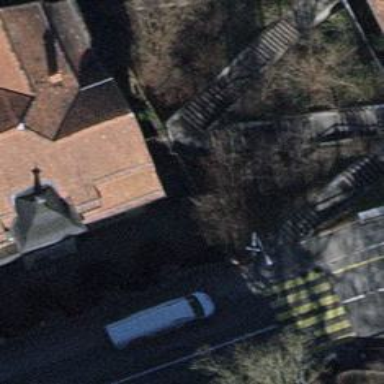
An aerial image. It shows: Set of steps on the road.